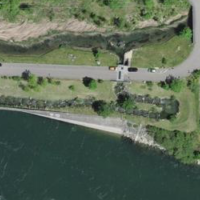
EUNIS habitat code: 45
Species observed at this site:
Salvia glutinosa
Prunus spinosa
Sorbus aucuparia